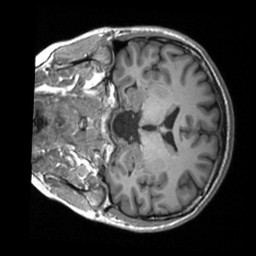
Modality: T1w
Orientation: coronal
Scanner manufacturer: siemens
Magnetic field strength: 3 T
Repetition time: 2 s
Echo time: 0.0023 s